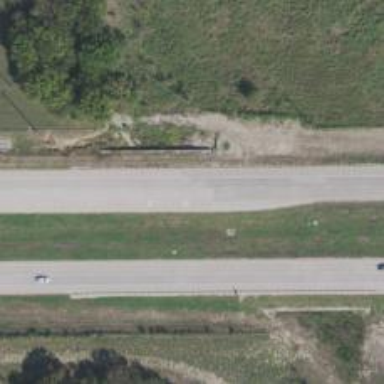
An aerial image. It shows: This image shows trunk highway that functions as expressway.